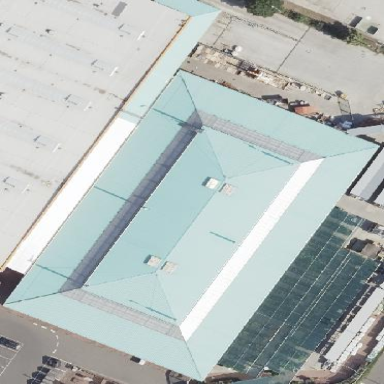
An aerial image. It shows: View of roof of building.